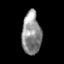
Tissue: skin
Cell type: Epithelial cells
Senescence score: 0.1916
Nuclear area (px): 797
Mean DAPI intensity: 143.386